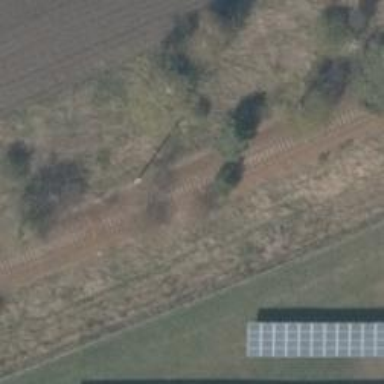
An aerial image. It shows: Abandoned railway.